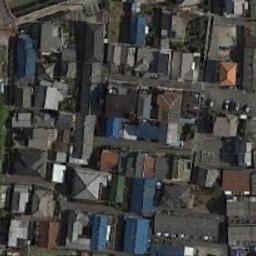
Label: dense_residential